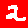
Digit: 2